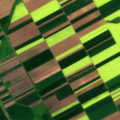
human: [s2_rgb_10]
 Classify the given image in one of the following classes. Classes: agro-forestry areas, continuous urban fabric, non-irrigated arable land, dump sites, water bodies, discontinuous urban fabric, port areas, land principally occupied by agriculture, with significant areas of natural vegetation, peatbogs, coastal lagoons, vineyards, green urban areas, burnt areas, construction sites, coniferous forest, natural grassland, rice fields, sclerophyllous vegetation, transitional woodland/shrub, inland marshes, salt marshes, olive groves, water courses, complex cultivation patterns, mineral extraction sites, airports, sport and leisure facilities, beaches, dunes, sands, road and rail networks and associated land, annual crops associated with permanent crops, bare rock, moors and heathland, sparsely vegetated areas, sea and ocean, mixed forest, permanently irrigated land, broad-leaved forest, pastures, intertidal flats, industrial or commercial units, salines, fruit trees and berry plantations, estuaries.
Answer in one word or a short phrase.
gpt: non-irrigated arable land